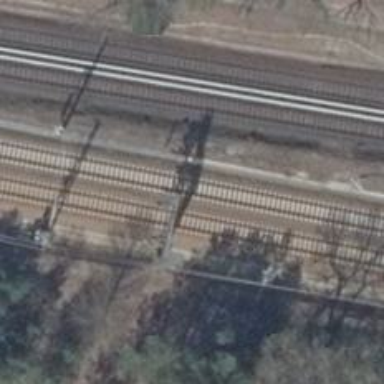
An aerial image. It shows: Railway signal.